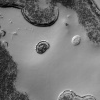
Atmospheric dust classification: not_dusty